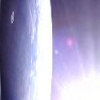
Label: sunburn